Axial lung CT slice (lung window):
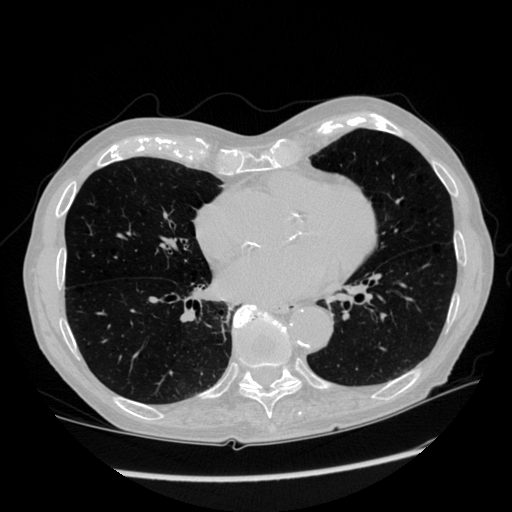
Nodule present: no